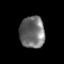
Tissue: prostate
Cell type: T cells
Senescence score: 0.2852
Nuclear area (px): 776
Mean DAPI intensity: 110.399